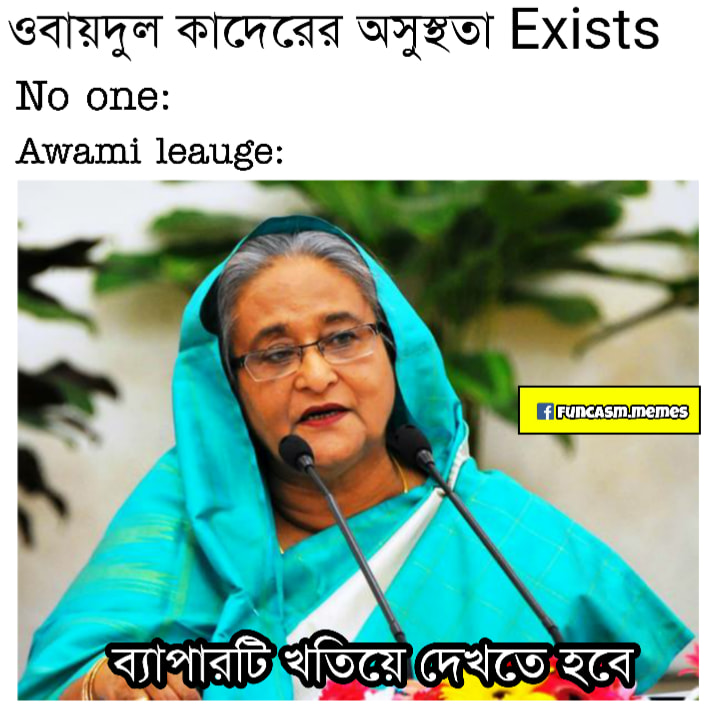
Caption: ওবায়দুল কাদেরের অসুস্থতা Exists  No one  Awami league:  ব্যাপারটি খতিয়ে দেখতে হবে
Label: hate